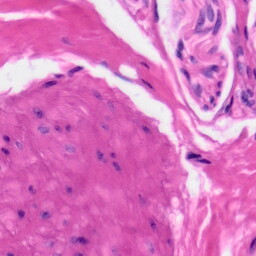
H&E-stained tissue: Skin